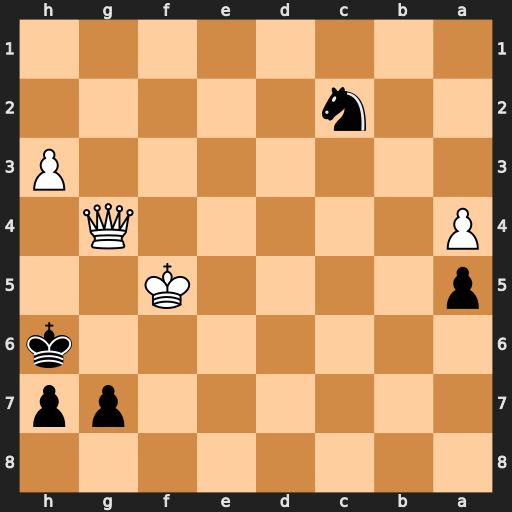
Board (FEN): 8/6pp/7k/p4K2/P5Q1/7P/2n5/8
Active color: b
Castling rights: -
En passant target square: -
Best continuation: Ne3+ Kf4 Nxg4